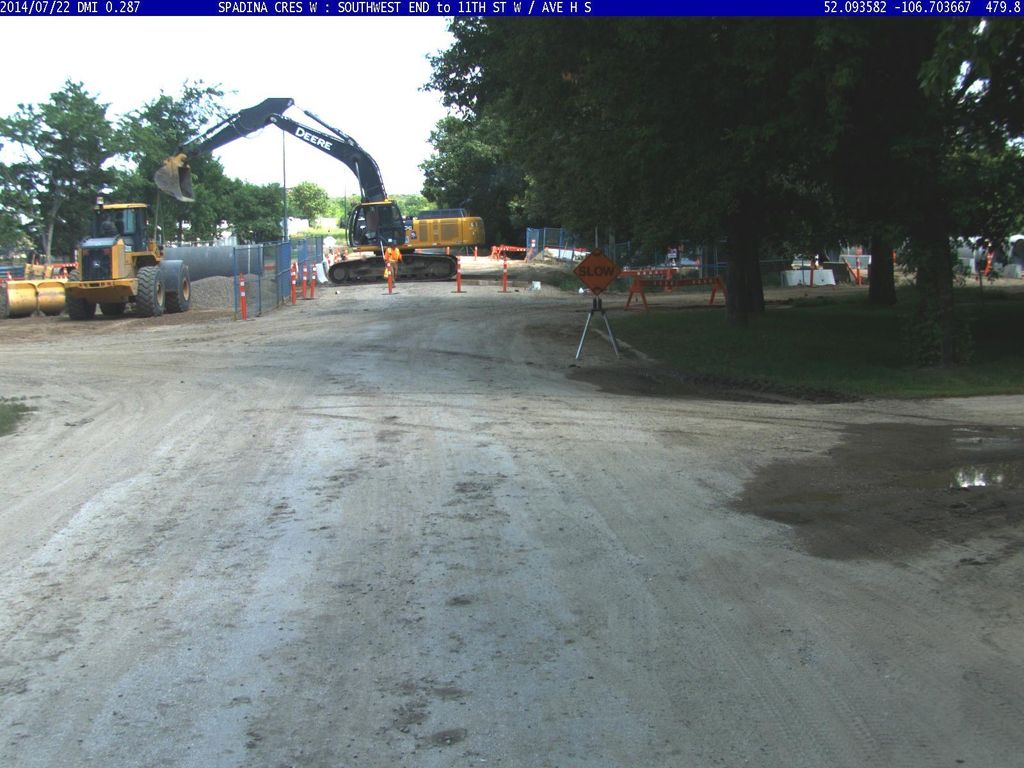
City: saskatoon